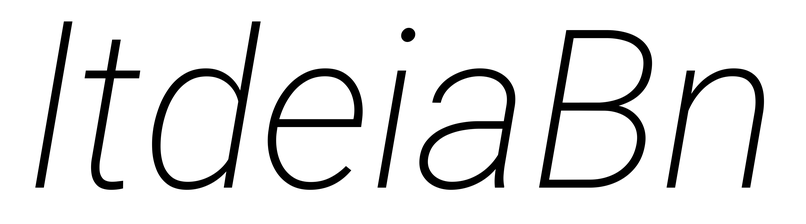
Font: Roboto-Italic_ExtraLight_Italic